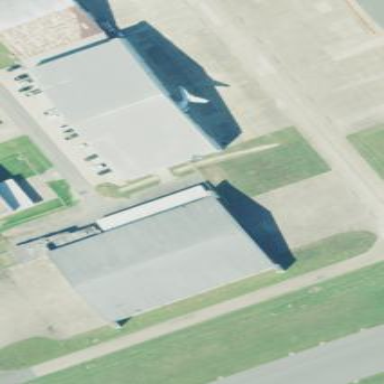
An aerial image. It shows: Hangar building at the airport.